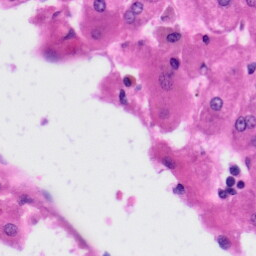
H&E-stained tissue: Liver